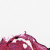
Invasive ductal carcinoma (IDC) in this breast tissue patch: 0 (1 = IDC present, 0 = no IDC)